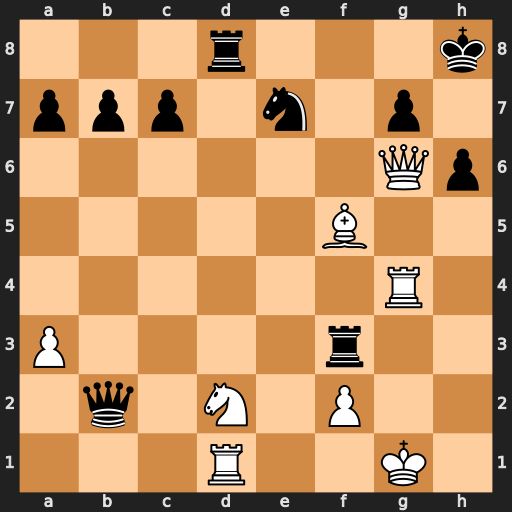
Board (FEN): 3r3k/ppp1n1p1/6Qp/5B2/6R1/P4r2/1q1N1P2/3R2K1
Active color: w
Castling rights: -
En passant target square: -
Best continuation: Qh7#